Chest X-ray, PA view. Patient: 62 years old, sex F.
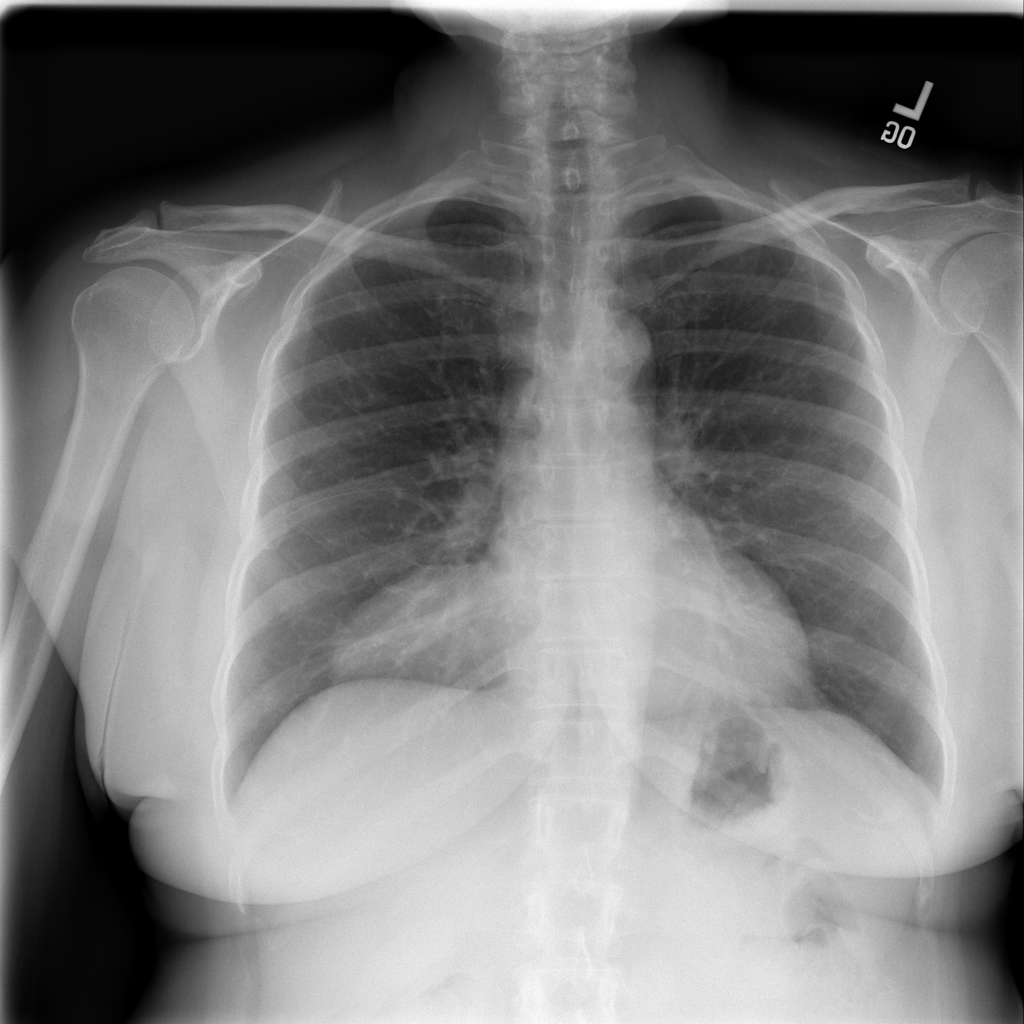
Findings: No Finding